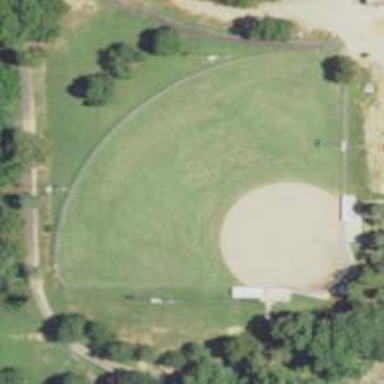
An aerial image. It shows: Baseball pitch for leisure land activities.